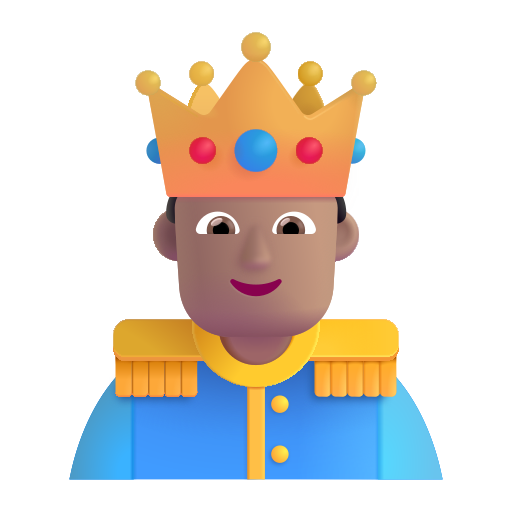
prince color